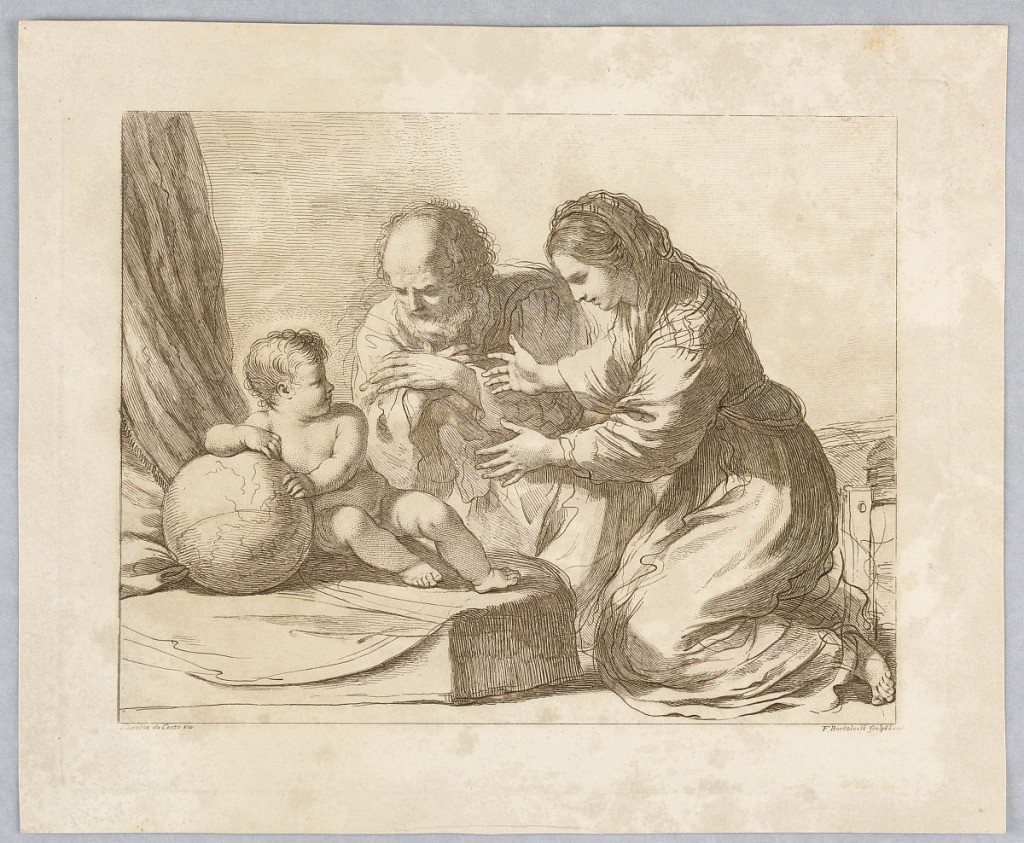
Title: Virgin Mary, Joseph, and Child, with a Globe
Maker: Francesco Bartolozzi, Italian, active England, 1727–1815
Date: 1764
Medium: Engraving in brown ink on beige paper
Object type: Print
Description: The Child sits at left with hsi back to a curtain and leans on the Globe. The Virgin at right, reaches out to him, with Joseph between and in back of them. Below, the artist' names and place of publication.